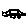
Label: car